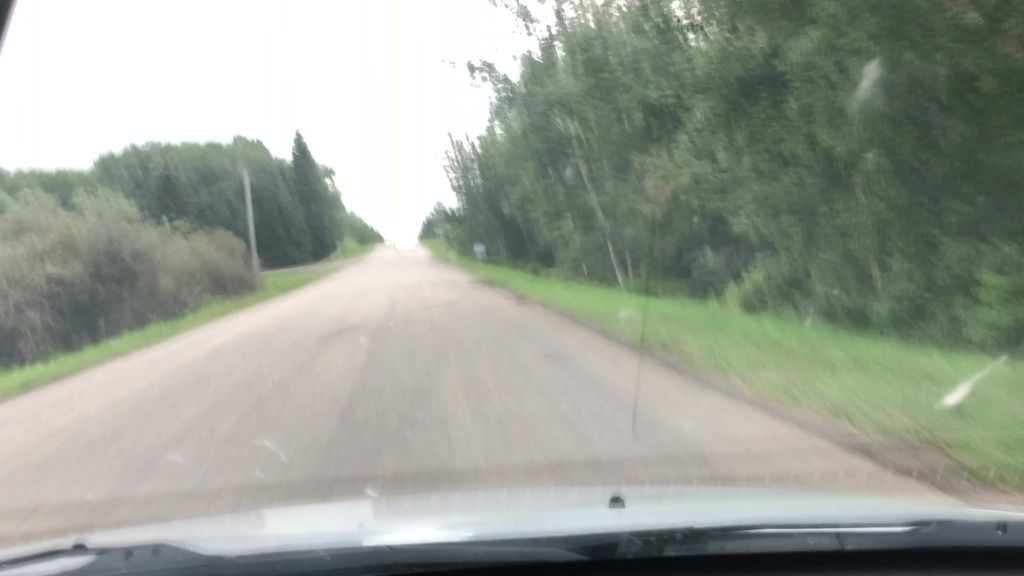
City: edmonton